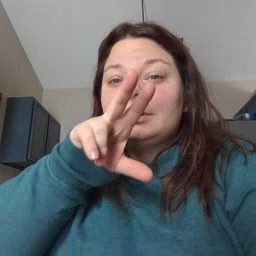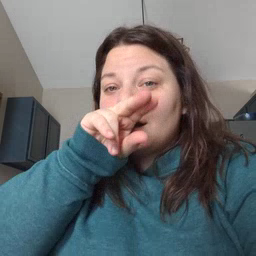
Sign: duck